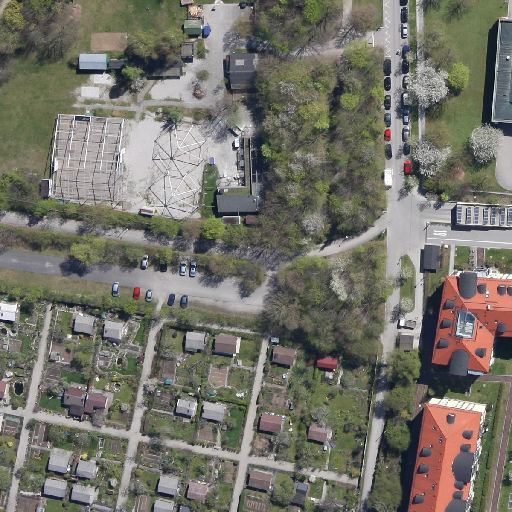
Referring expression: car